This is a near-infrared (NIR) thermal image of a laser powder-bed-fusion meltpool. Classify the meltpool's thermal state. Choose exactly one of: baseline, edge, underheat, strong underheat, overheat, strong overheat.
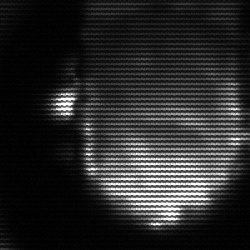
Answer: baseline